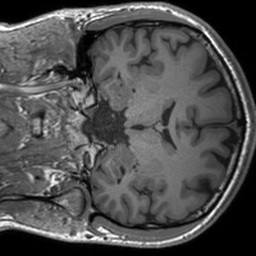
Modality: T1w
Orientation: coronal
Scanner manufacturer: siemens
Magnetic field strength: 3 T
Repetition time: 1.54 s
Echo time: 0.00234 s